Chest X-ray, PA view. Patient: 55 years old, sex M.
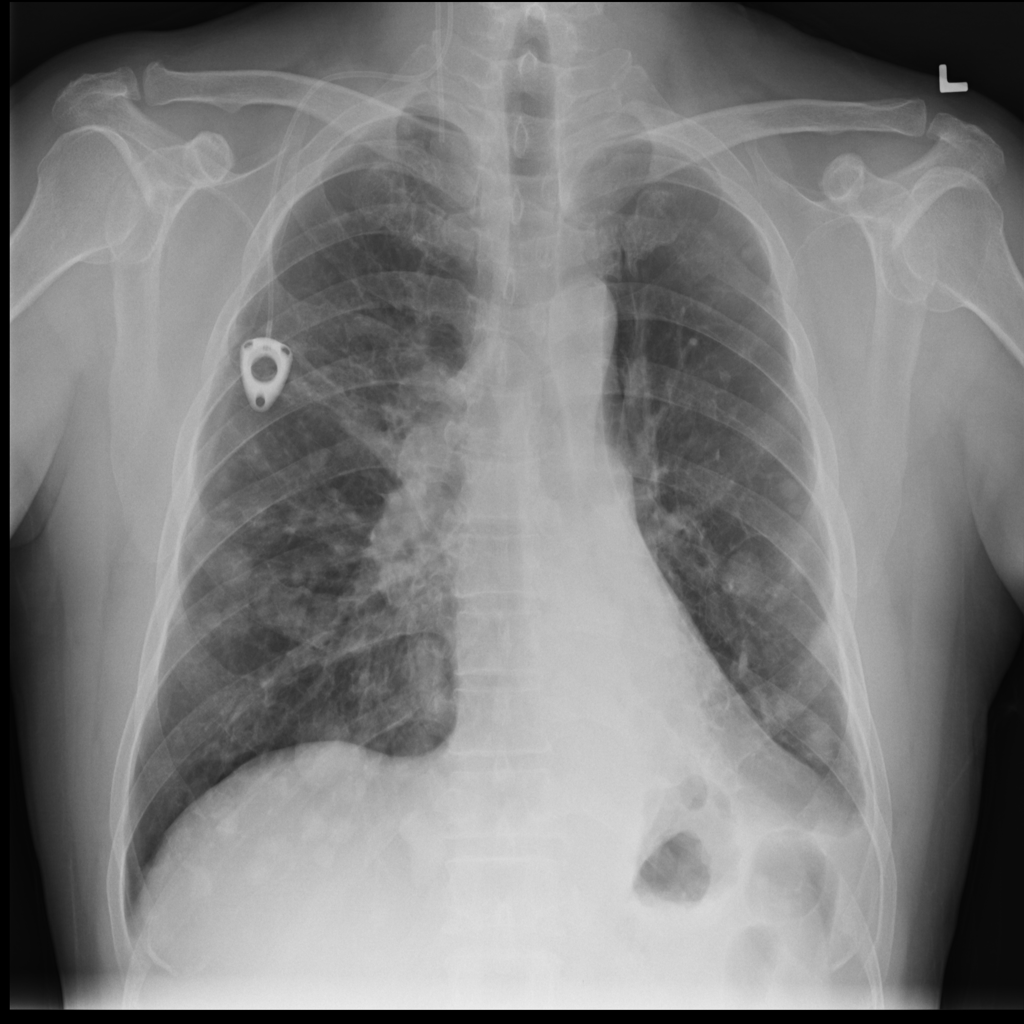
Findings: Consolidation, Nodule, Pleural_Thickening